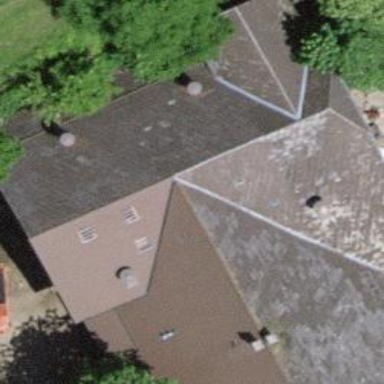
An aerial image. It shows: Farm building.